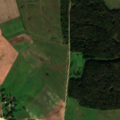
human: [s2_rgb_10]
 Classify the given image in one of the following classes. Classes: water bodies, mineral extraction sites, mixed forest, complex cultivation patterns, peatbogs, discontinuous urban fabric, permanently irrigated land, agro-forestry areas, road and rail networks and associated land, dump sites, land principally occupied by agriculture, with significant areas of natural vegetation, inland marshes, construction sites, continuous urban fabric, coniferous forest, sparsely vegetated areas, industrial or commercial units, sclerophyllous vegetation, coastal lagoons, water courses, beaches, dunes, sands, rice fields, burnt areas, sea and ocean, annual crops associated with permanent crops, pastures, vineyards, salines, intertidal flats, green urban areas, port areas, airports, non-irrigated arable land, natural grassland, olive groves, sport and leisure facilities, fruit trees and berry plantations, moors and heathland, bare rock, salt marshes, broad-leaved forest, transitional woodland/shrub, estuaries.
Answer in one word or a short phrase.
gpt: non-irrigated arable land, land principally occupied by agriculture, with significant areas of natural vegetation, mixed forest